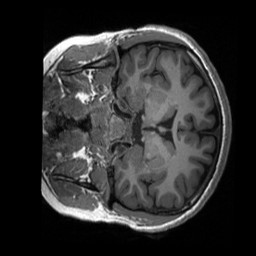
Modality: T1w
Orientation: coronal
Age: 14
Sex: female
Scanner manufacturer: siemens
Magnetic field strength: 3 T
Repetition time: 2.3 s
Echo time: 0.00232 s